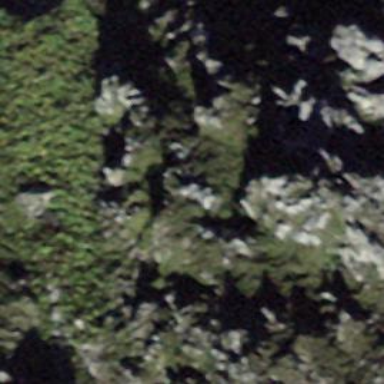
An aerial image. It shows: Natural cliff.